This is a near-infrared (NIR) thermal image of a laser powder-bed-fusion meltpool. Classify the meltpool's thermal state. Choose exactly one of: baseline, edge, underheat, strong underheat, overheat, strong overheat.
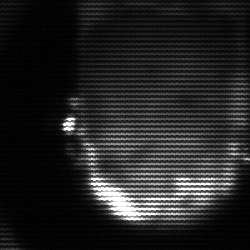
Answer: baseline